Question: I have these bullets as a link to the next or previous pages:
<URL>

When I click on the black (or white) part inside the green circle, my events are fired and the link is followed, if I click on the border the below event gets fired but the link isn't followed (class gets active but page remains the same)
'''
$('#listart, #litraining, #lihotels').click(function () {
$(this).addClass('current-page-item');
$('li').not(this).removeClass('current-page-item');
});
'''
'''
#bullets{
position:fixed;
top:40%;
left:0;
display:table;
width:80px;
z-index:0,
cursor:pointer
}
#bullets ul{
padding-left:0;
display:table-cell;
vertical-align:middle
}
#bullets ul li{
border-width:2px;
border-style:solid;
border-color:transparent;
width:14px;
height:14px;
margin:14px auto;
-webkit-border-radius:100%;
-moz-border-radius:100%;
border-radius:100%;
-webkit-transition:border-color .3s linear;
-moz-transition:border-color .3s linear;
-o-transition:border-color .3s linear;
transition:border-color .3s linear
}
#bullets ul li a{
display:block;
position:relative;
width:10px;
height:10px;
background-color:silver;
-webkit-border-radius:100%;
-moz-border-radius:100%;
border-radius:100%;
text-indent:-9999px;
-webkit-transition:border .3s linear;
-moz-transition:border .3s linear;
-o-transition:border .3s linear;
transition:border .3s linear
}
#bullets ul li.current-page-item a{
background-color:transparent
}
#bullets ul li.current-page-item,#bullets ul li:hover{
border-color:darkgreen;
}
#bullets ul li:hover a{
background-color:transparent
}
'''
'''
<script src="https://ajax.googleapis.com/ajax/libs/jquery/1.11.1/jquery.min.js"></script>
<nav id="bullets" class="cover">
<ul>
<li class="current-page-item" id="listart"><a href='#'>start</a></li>
<li id="lihotels"><a href='#'>hotels</a></li>
<li id="litraining"><a href='#'>training</a></li>
</ul>
</nav>
'''
Does somebody has an idea?
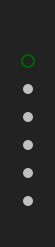
Answer: It doesn't work because green border is on the LI element.
You can, and sorry for the schema only (due to time, maybe I'll later put here a code), set the border to 'A'.
HTML markup:
'''
<li>
<a href=""><span></span></a>
</li>
<li>
<a href=""><span></span></a>
</li>
<li>
<a href=""><span></span></a>
</li>
'''
CSS
'''
a {border: 2px solid transparent;}
a:hover {border-color: green}
span {border: 2px solid grey; border-radius: ...}
'''